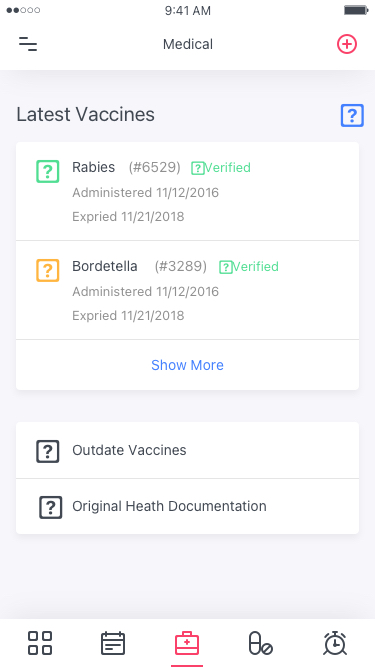
Text in this UI design:
Latest Vaccines
Show More
Outdate Vaccines
Original Heath Documentation
Others